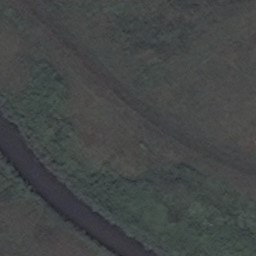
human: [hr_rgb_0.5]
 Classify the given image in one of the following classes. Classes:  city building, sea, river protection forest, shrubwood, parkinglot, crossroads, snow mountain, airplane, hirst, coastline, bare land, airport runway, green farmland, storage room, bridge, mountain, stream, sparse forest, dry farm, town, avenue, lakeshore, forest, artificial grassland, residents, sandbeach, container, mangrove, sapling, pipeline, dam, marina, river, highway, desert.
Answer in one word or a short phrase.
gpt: river